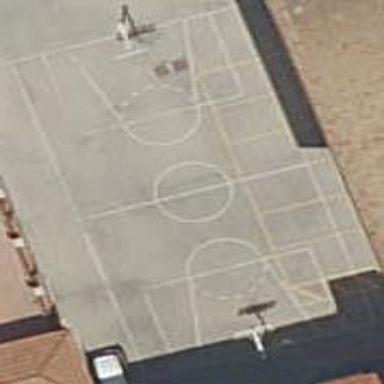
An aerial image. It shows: Basketball court on leisure land pitch.